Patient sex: M
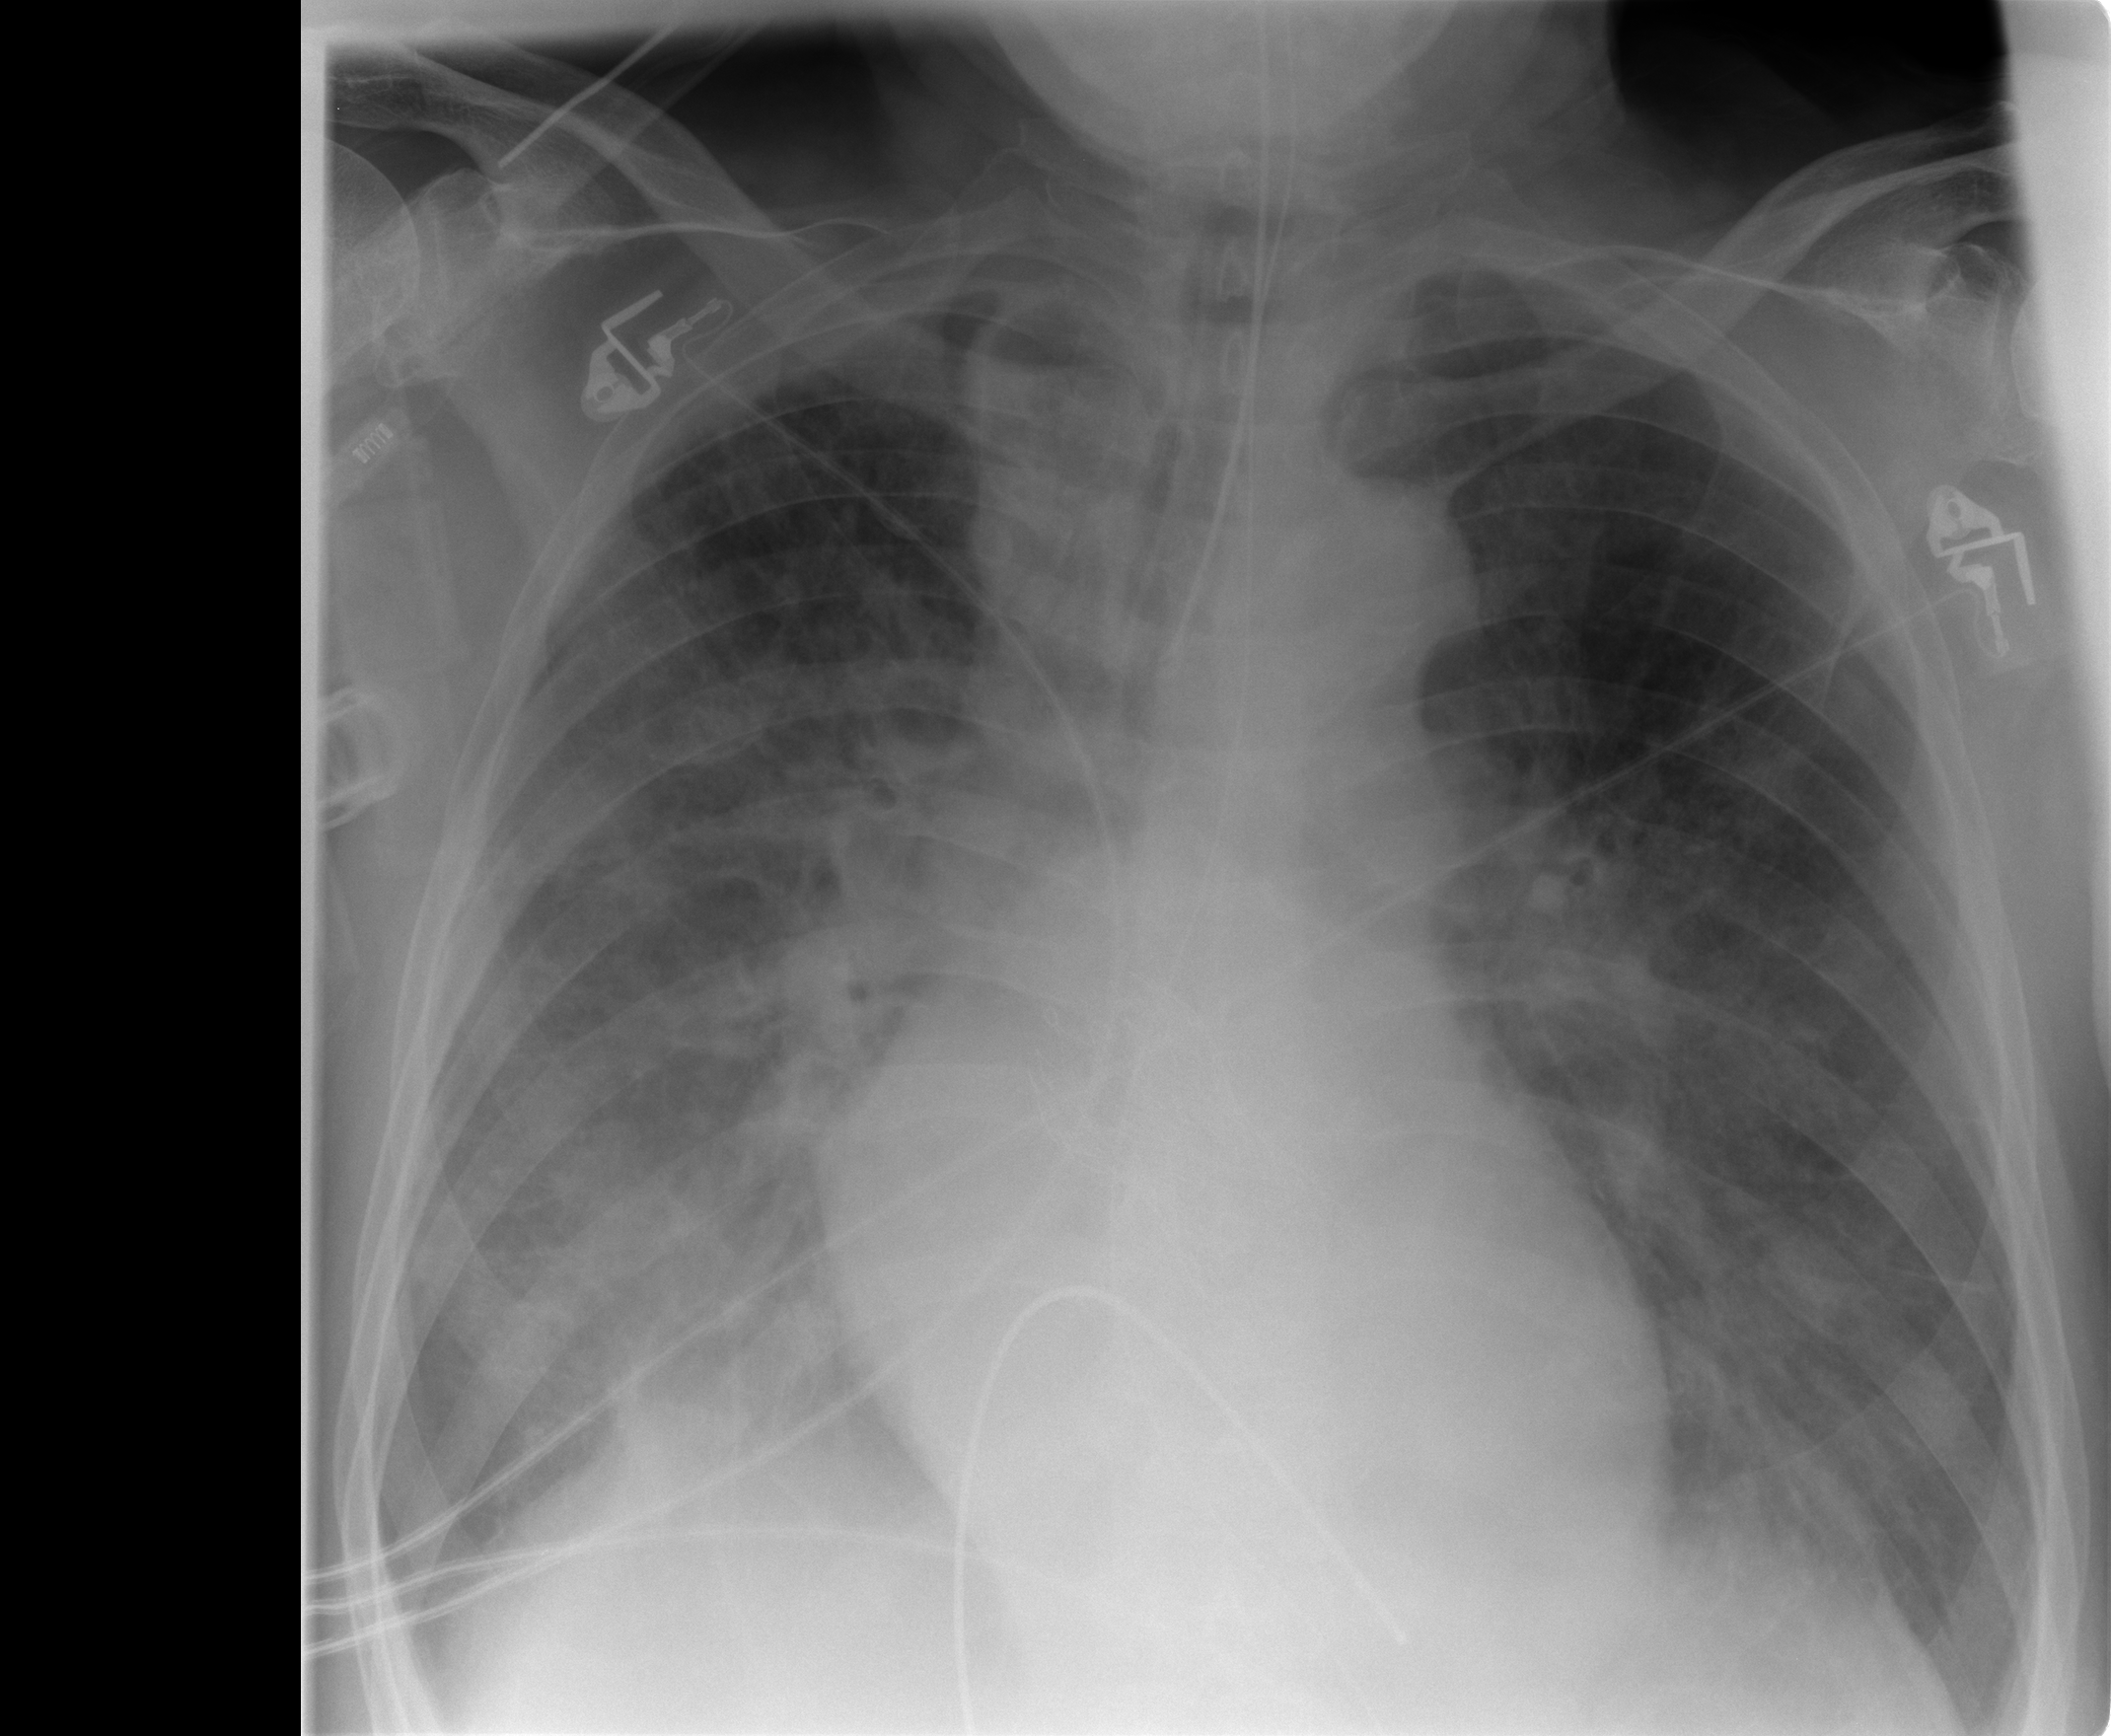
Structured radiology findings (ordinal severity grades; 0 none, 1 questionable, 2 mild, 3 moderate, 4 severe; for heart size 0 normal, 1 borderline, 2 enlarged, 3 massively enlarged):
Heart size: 1
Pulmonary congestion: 3
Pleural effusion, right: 2
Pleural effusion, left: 0
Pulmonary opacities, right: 3
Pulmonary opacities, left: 2
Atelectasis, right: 2
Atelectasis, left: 2